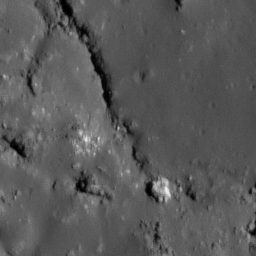
Pit: Tycho 7
Host crater: Tycho
Host type: impact_melt
Lunar coordinates: latitude -42.847, longitude 348.535